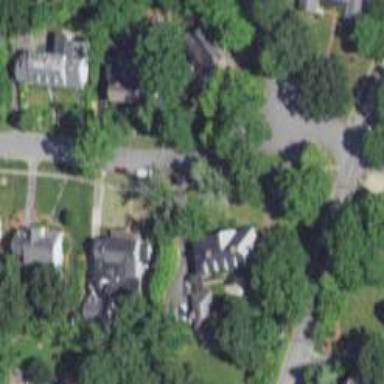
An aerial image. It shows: Residential road with sidewalk on the left side.